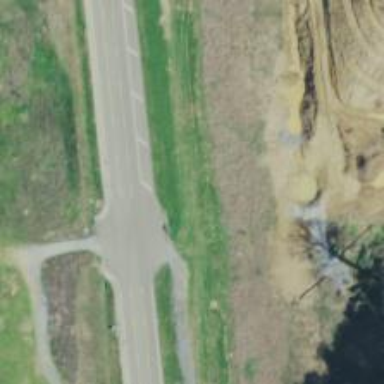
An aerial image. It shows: Secondary link road.